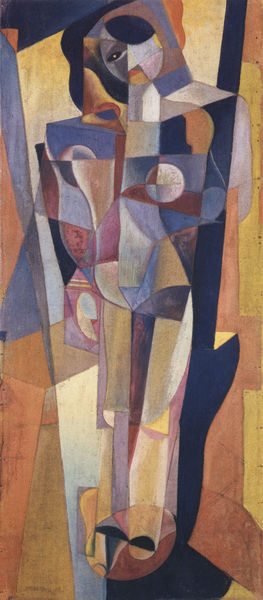
Titel: Donna + ambiente
Künstler: Enrico Prampolini
Institution: Privatsammlung
Schlagwörter: akt, blau, dunkel, fuß, hand, kopf, körper, mann, nackt, schatten, weiß, dreieck, gelb, kubismus, kubistisch, ocker, braun, brust, bunt, daumen, ellbogen, frau, frisur, haar, hell, hintergrund, licht, mund, nase, orange, schwarz, rot, beige, arme, augen, gesicht, mensch, bild, signatur, feld, felder, auge, figur, haare, person, frontal, locke, locken, schulter, schultern, kreis, oval, rund, skulptur, beine, bein, brüste, füße, bogen, schuhe, abstrakt, fläche, flächen, modern, formen, linien, figuren, bronze, abstraktion, foto, rechtecke, bögen, futurismus, maske, rechteck, linie, form, stücke, kreise, schuh, senkrecht, ecken, geometrisch, quader, picasso, zeit, geometrie, viereck, vierecke, kuben, teile, facetten, ocer, splitter, multiperspektive, analytisch, braque, leger, trapez, elb, lcht, eige, gleichzeitigkeit, aufragend, trapeze, daumen augenbraue, schwarzbusen, v förmig